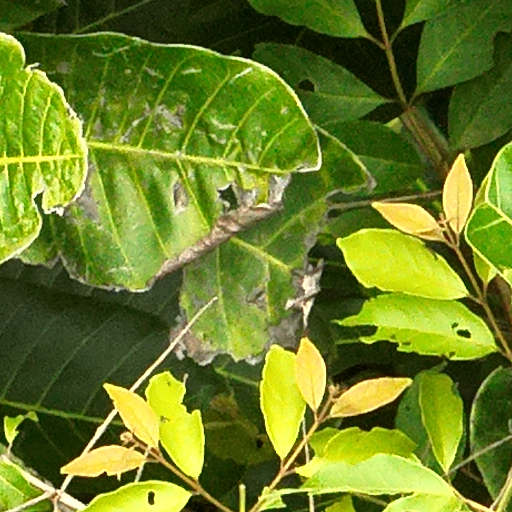
Species: Anacardium excelsum
GBIF accepted scientific name: Anacardium excelsum
Crown area (m\u00b2): 459.239